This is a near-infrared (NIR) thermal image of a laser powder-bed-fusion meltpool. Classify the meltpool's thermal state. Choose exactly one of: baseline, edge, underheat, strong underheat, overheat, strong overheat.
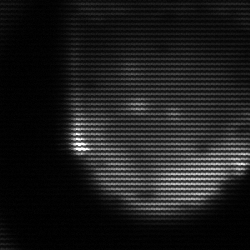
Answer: edge